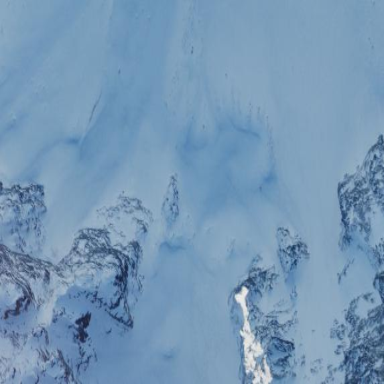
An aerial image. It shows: Stunning view of glacier.